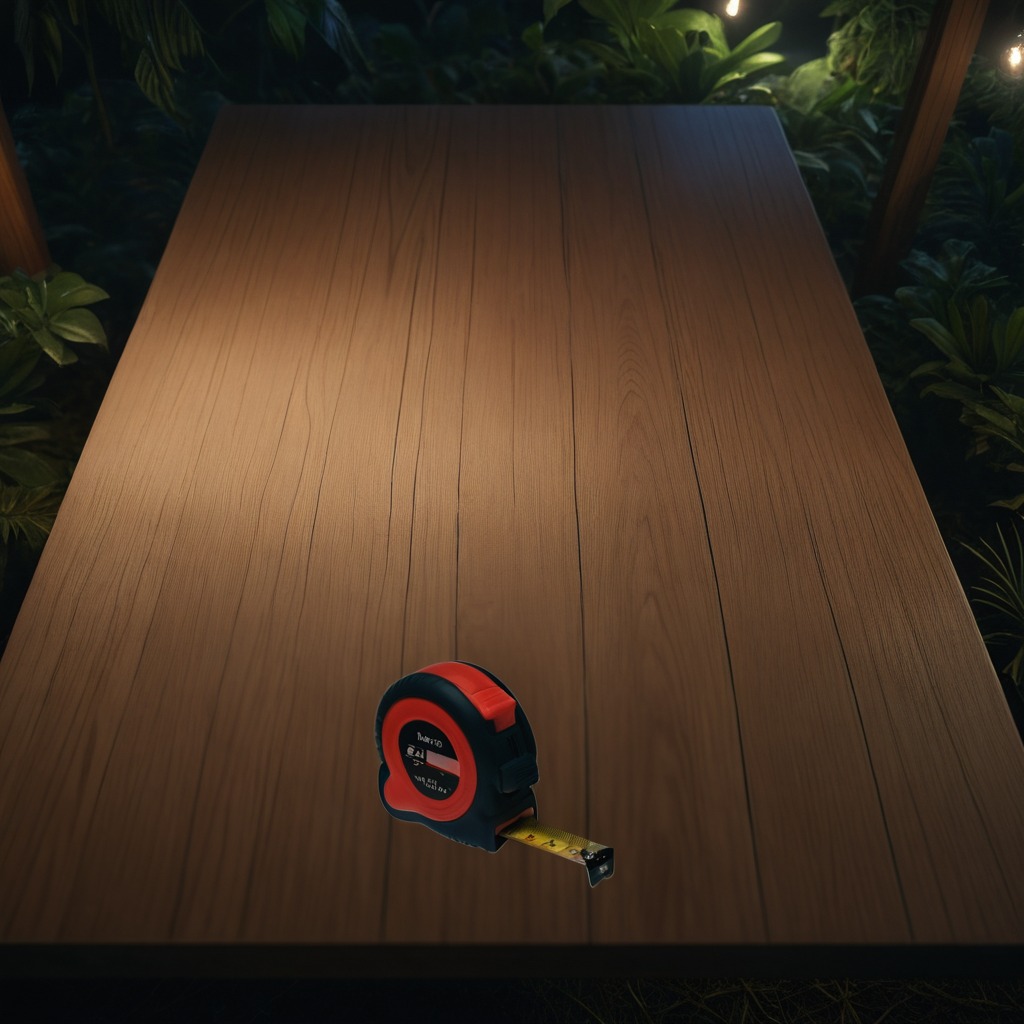
A measuring tape is lying on the wooden table inside a jungle field workshop tent at night.